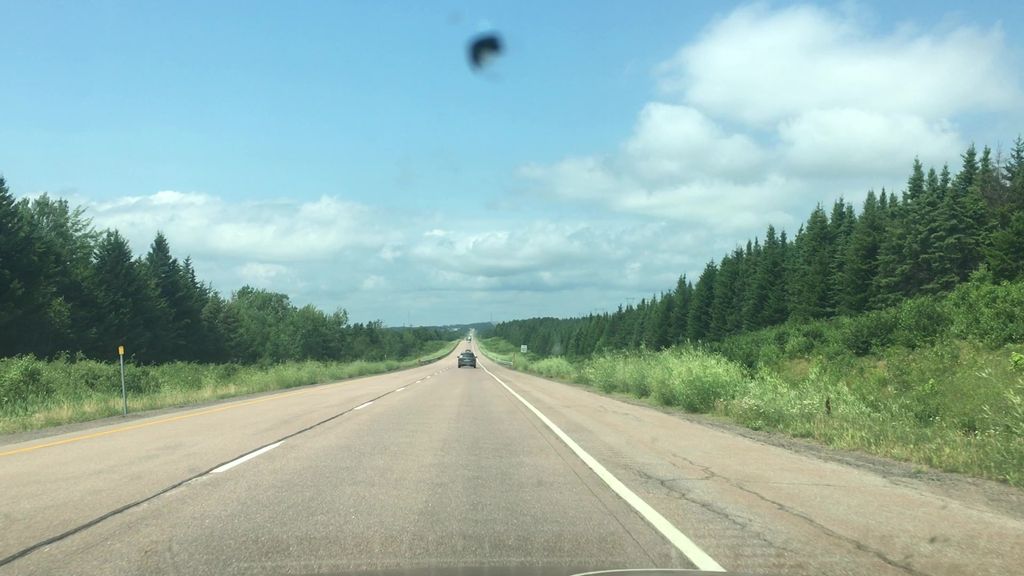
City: charlottetown